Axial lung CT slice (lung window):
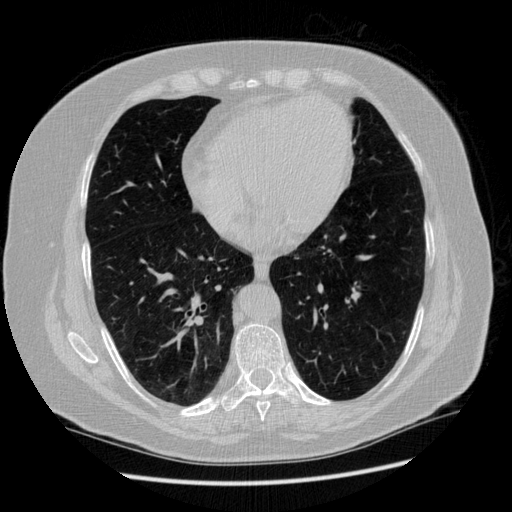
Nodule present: no